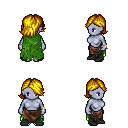
a pixel art fantasy rpg character, female body template, dark elf, purple skin, green tattered cape, robe skirt, blonde swoop hairstyle, bracelets, black shoes, four views (front, back, left, right), 2x2 character sprite sheet, small pixel art, hard edges, no anti-aliasing